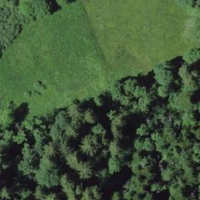
EUNIS habitat code: 41
Species observed at this site:
Juncus inflexus
Galium palustre
Brenthis ino